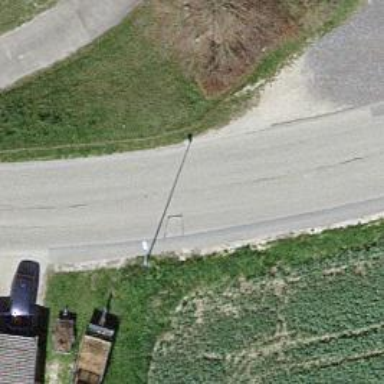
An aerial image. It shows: Tertiary road.